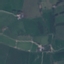
Land use / land cover: Pasture